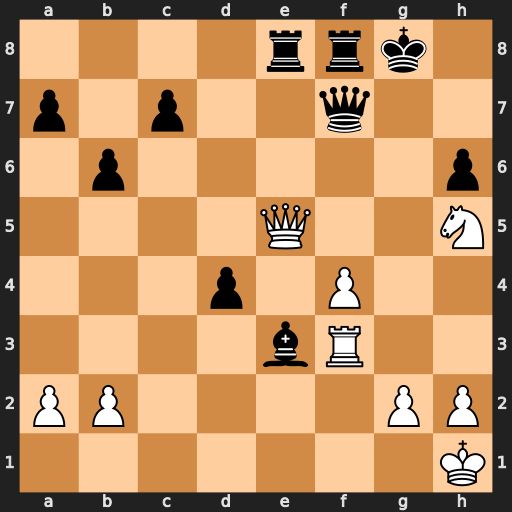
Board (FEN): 4rrk1/p1p2q2/1p5p/4Q2N/3p1P2/4bR2/PP4PP/7K
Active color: w
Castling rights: -
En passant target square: -
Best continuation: Rg3+ Kh7 Rg7+ Kh8 Rxf7+ Rxe5 Rxf8+